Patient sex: M
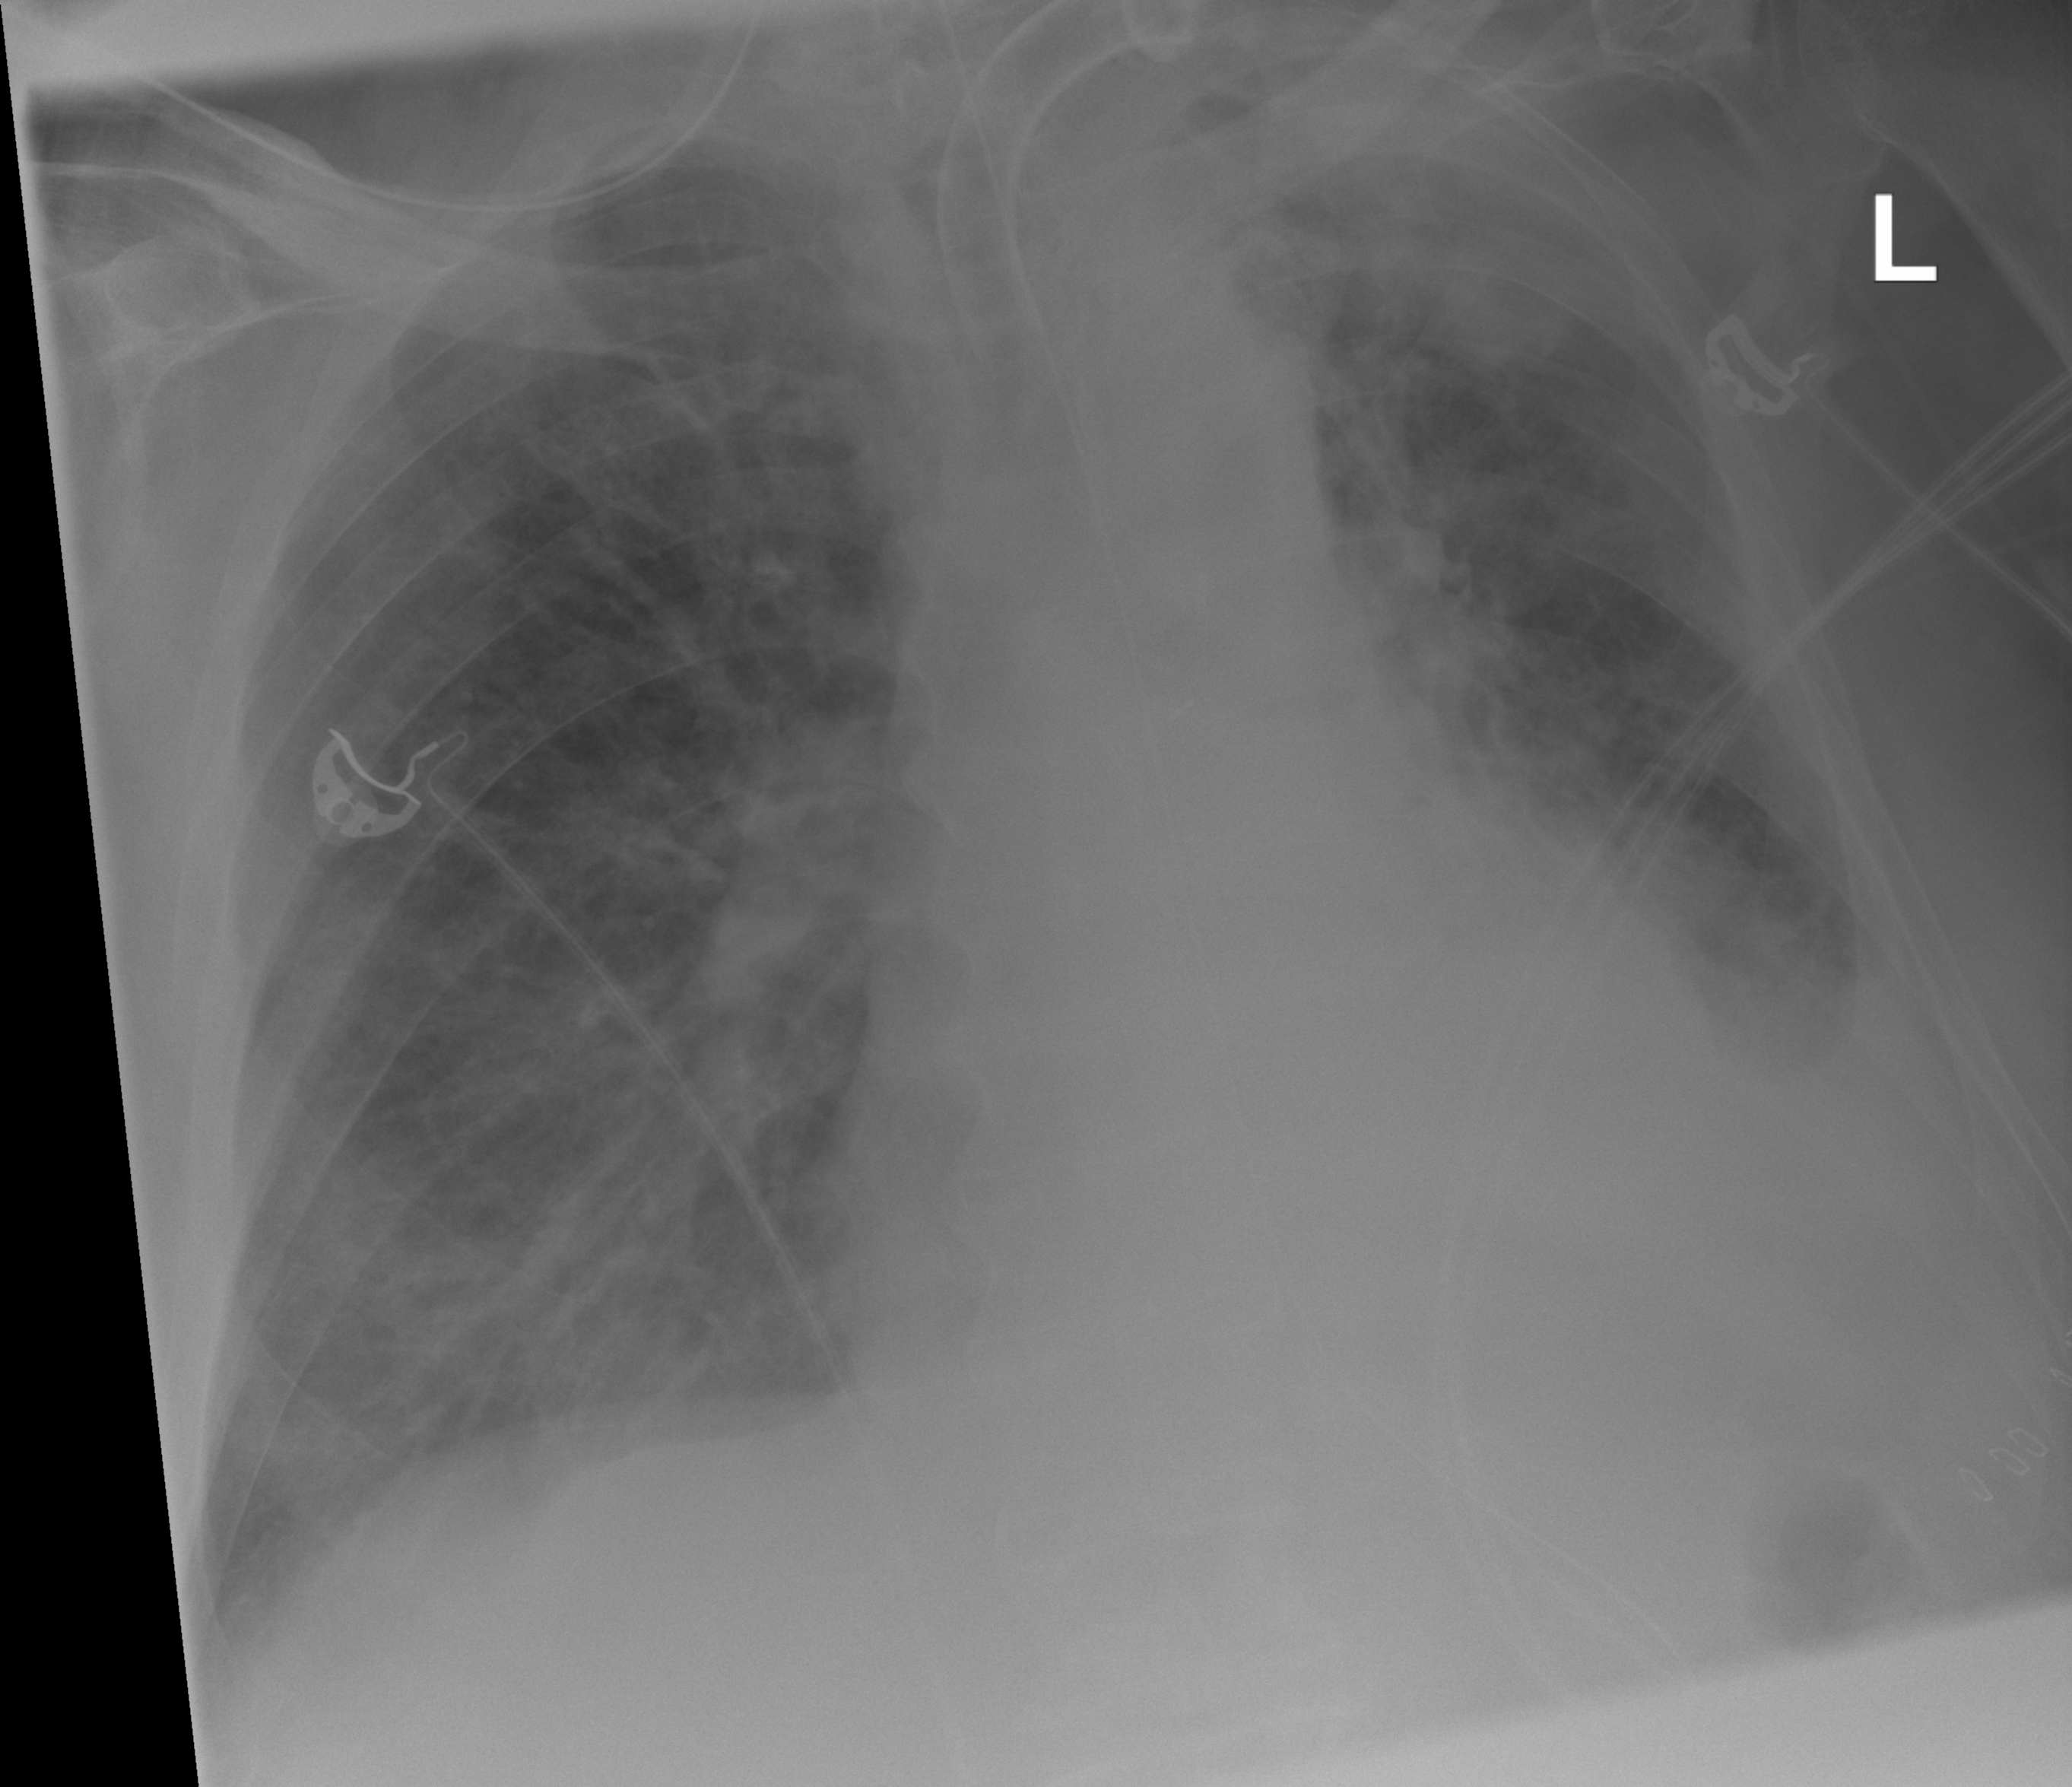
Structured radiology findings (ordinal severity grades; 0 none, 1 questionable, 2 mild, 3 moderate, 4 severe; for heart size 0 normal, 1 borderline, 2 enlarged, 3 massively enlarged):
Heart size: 2
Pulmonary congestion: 2
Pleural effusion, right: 0
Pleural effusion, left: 3
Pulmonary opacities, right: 3
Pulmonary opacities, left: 3
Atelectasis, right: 2
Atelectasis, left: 2